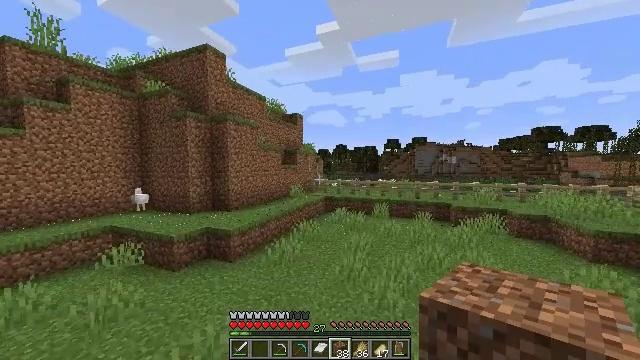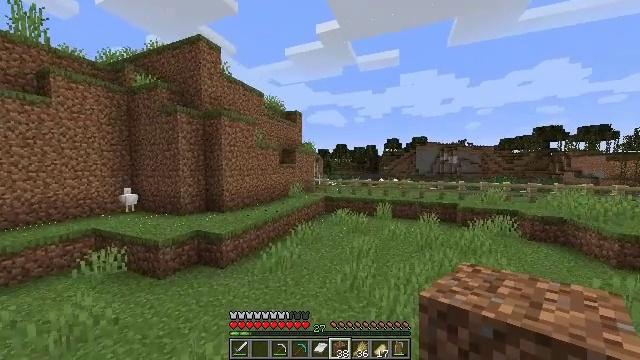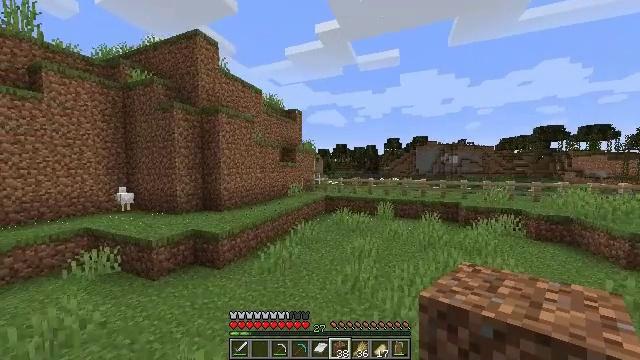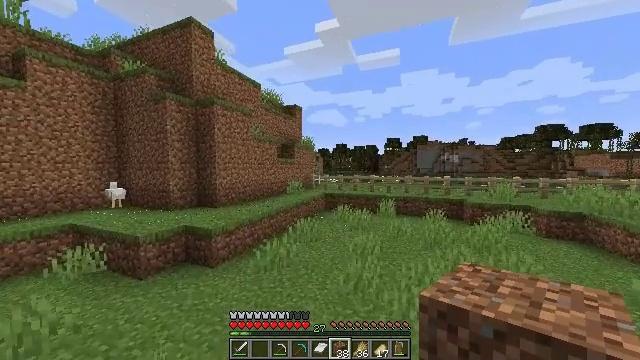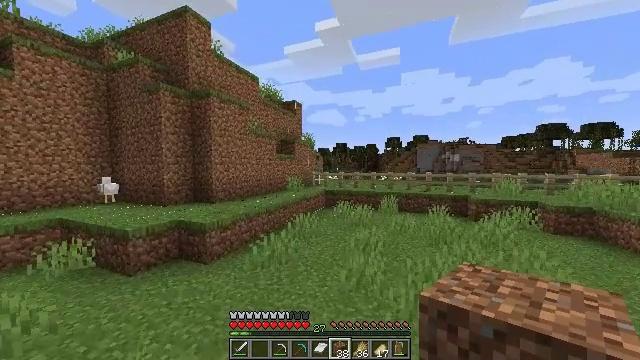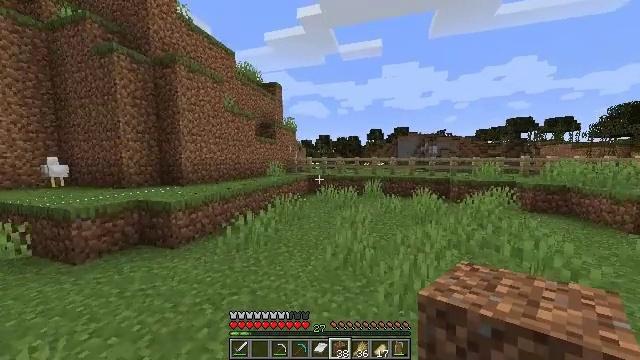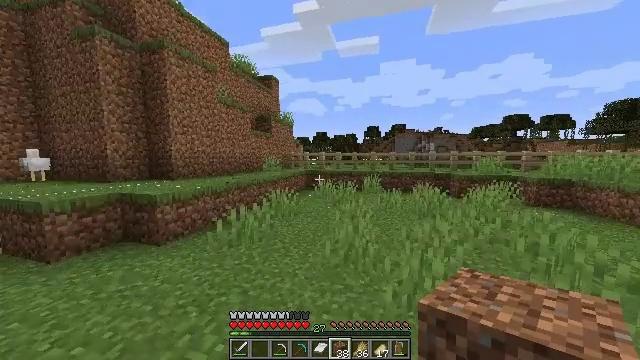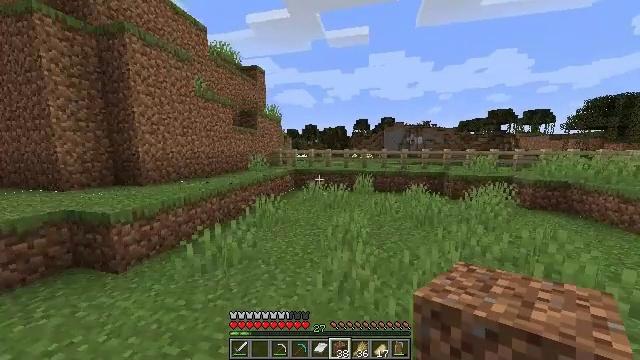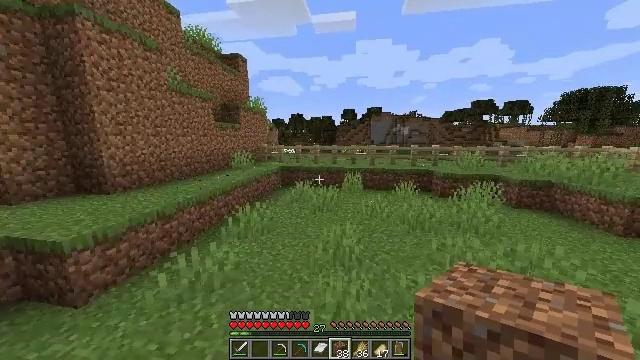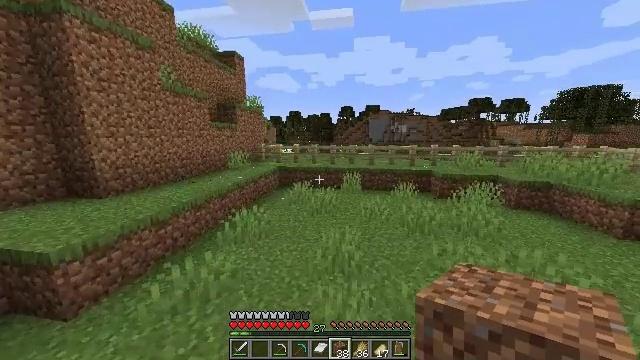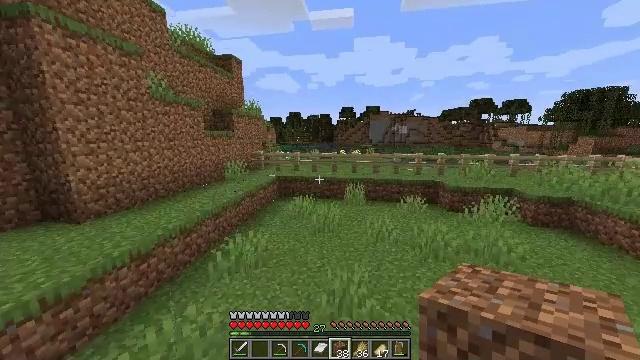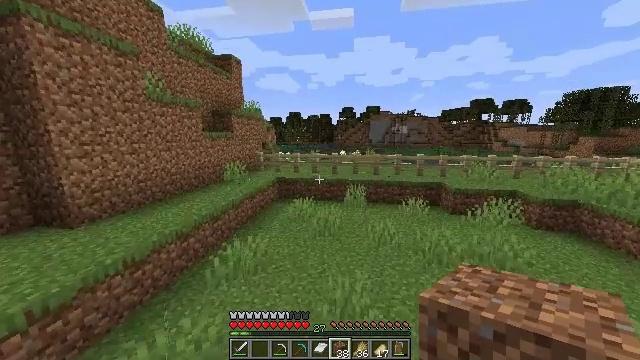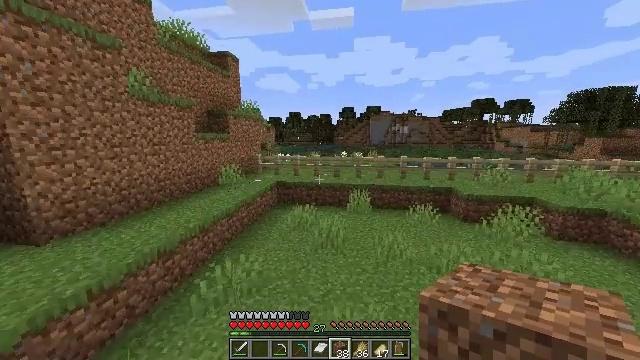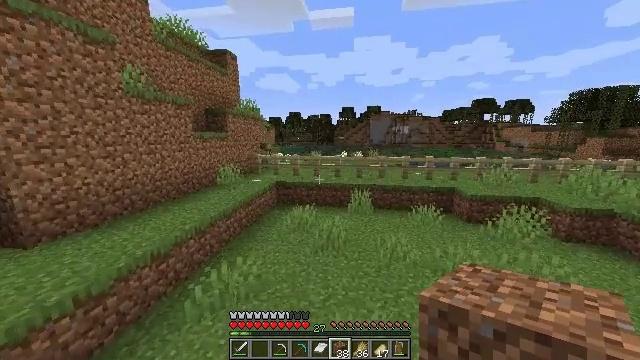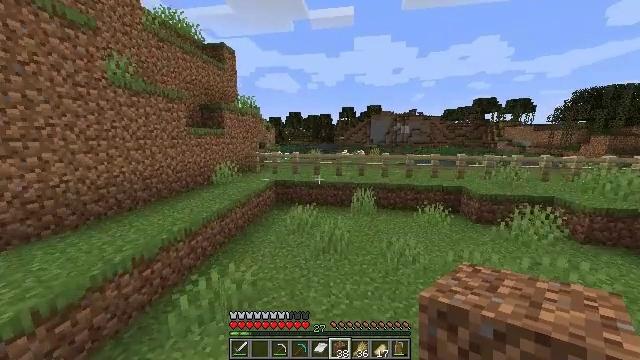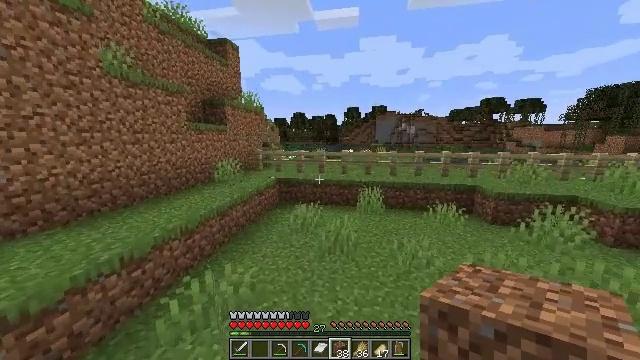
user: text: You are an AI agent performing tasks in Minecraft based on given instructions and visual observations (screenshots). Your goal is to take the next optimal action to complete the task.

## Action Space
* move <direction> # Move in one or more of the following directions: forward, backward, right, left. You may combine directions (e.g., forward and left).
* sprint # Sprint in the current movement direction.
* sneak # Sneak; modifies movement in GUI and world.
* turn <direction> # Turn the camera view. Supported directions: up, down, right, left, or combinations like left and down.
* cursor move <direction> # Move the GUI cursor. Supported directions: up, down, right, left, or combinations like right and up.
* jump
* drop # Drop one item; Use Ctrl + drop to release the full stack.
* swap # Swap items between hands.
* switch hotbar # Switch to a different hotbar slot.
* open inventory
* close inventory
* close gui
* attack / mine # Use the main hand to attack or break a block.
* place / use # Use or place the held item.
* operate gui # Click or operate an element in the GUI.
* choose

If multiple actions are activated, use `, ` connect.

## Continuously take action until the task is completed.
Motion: motion action
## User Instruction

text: Recycle the birch fence.
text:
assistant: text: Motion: move forward, sprint, jump
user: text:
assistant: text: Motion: move forward, sprint, jump
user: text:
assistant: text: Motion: move forward, sprint, jump
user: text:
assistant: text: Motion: move forward, sprint, jump
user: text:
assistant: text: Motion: move forward, sprint, turn right and down, jump
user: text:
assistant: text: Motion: move forward, sprint, jump
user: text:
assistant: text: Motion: move forward, sprint, turn right and down, jump
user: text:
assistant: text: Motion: move forward, sprint, turn right and down, jump
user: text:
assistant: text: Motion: move forward, sprint, jump
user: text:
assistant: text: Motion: move forward, sprint, jump
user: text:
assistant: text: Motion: move forward, sprint, jump
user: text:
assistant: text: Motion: move forward, sprint, jump
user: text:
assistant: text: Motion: move forward, sprint, jump
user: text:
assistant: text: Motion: move forward, sprint, jump
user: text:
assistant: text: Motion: move forward, sprint, turn left, jump
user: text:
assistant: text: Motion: move forward, sprint, jump
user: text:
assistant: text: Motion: move forward, sprint, turn left, jump
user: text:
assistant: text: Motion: move forward, sprint, turn left, jump
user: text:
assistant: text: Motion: move forward, sprint, turn left, jump
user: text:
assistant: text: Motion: move forward, sprint, turn left, jump
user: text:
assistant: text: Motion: move forward, sprint, turn left, jump
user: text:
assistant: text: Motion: move forward, sprint, turn left and down, jump
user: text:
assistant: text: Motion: move forward, sprint, turn left and down
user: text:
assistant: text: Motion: move forward, sprint
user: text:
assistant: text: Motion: move forward, sprint
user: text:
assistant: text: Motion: move forward, sprint
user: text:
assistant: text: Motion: move forward, sprint
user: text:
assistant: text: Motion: move forward, sprint
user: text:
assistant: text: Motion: move forward, sprint, jump
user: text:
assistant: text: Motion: move forward, sprint, jump